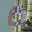
Label: 0